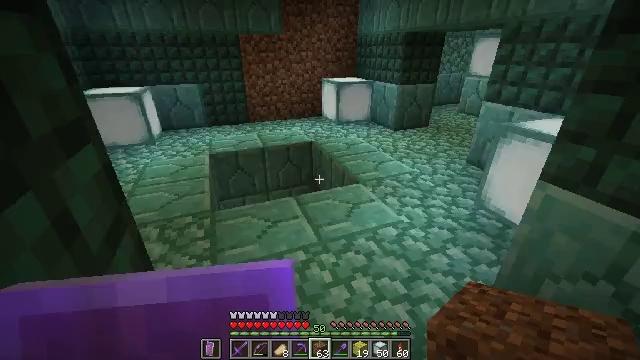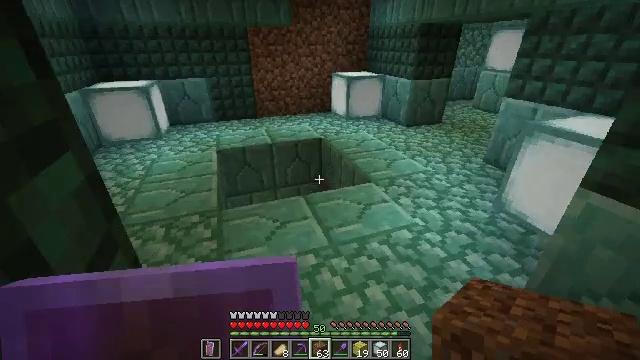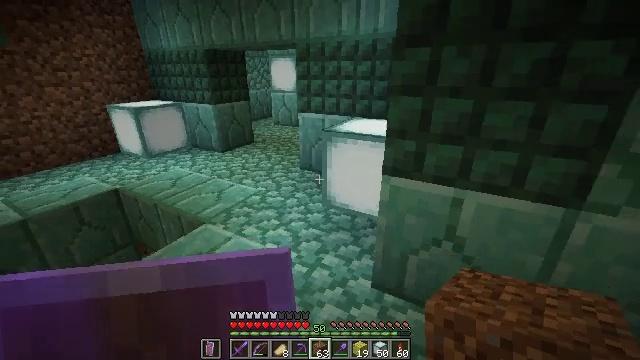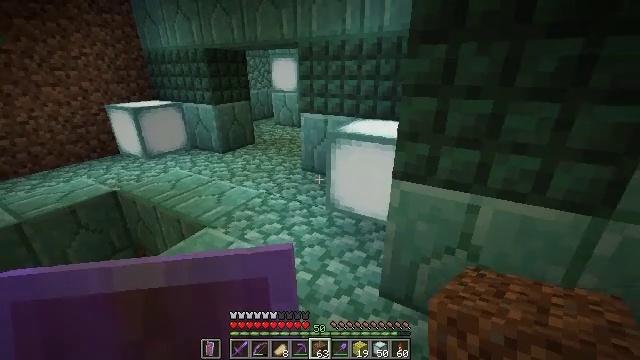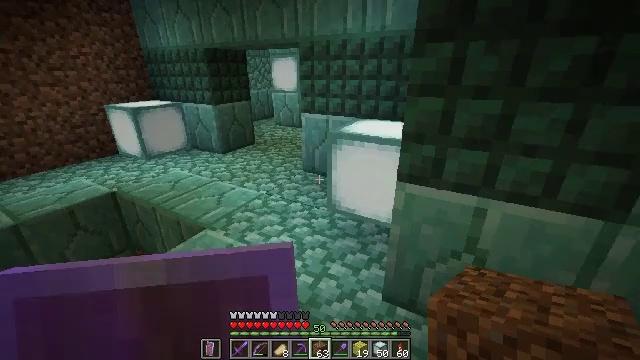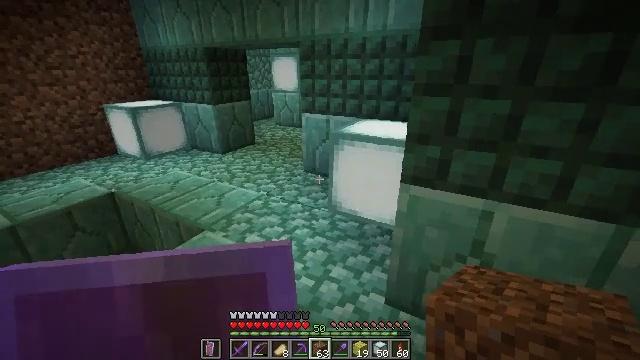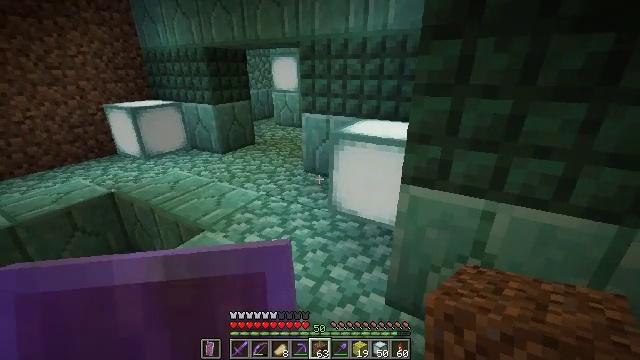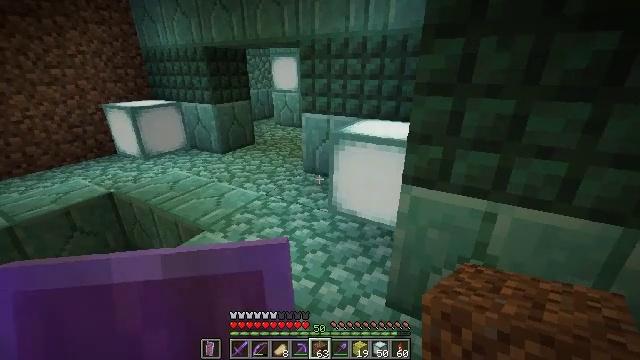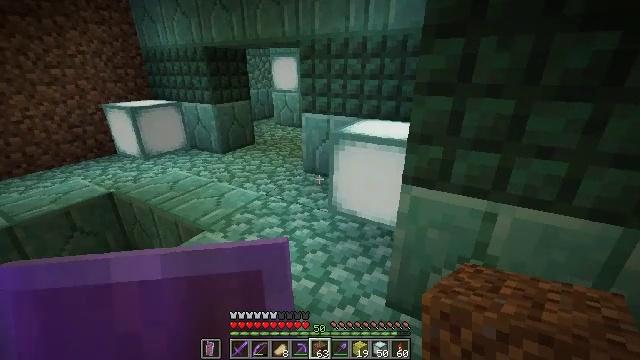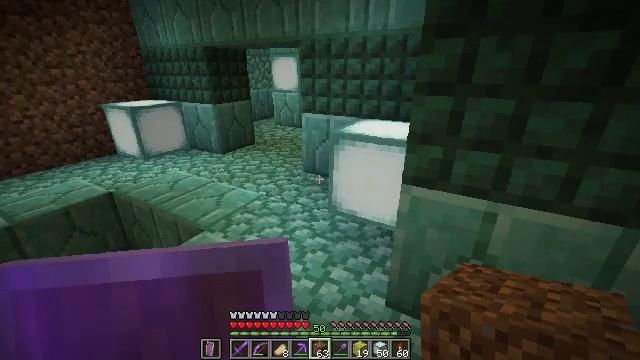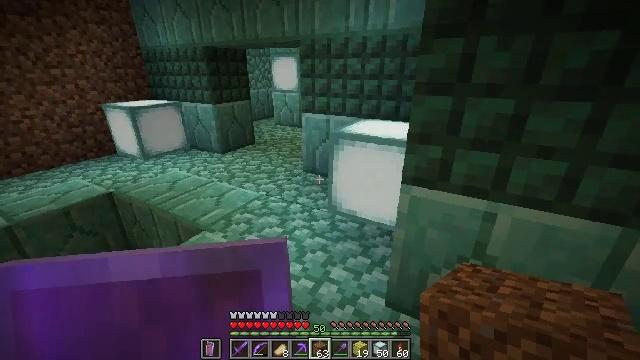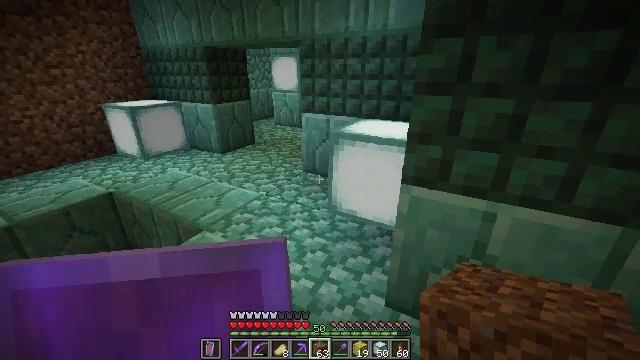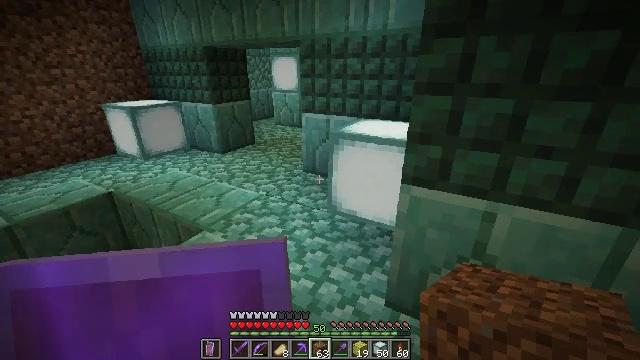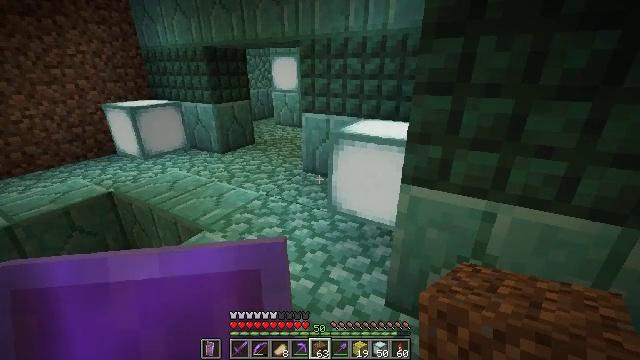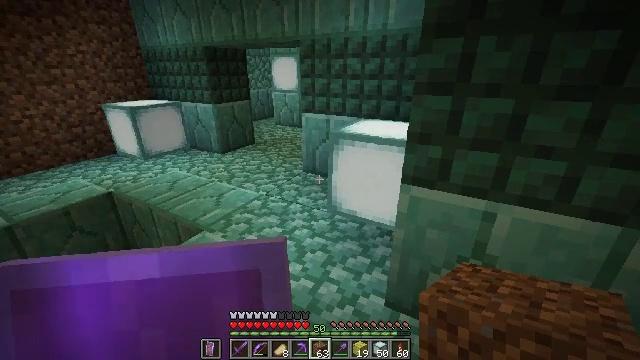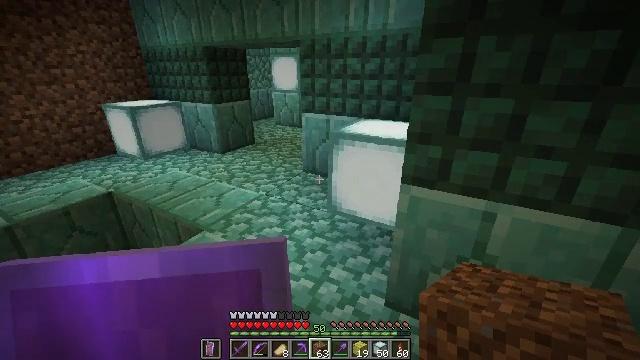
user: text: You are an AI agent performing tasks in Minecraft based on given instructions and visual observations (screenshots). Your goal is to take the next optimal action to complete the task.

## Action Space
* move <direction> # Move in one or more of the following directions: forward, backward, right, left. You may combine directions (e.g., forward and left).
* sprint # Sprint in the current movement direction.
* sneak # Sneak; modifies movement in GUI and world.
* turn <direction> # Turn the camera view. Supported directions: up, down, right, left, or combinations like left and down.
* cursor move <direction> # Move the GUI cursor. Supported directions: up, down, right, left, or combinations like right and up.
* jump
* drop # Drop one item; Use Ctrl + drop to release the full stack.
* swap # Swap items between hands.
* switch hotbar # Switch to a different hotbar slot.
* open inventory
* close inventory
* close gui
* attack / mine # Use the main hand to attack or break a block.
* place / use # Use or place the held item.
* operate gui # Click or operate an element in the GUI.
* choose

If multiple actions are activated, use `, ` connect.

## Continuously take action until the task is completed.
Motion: motion action
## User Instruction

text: craft item sponge
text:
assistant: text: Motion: move forward
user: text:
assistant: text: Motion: move forward, turn right and up
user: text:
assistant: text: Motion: no_op
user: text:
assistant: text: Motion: no_op
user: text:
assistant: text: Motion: no_op
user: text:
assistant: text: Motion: no_op
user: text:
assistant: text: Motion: no_op
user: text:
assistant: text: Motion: no_op
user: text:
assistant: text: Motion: no_op
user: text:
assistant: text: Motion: no_op
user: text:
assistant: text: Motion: no_op
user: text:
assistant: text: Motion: no_op
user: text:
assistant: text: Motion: no_op
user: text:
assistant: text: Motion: no_op
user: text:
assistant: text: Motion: no_op
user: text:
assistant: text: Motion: no_op
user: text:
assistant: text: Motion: no_op
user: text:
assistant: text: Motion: no_op
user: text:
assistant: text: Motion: no_op
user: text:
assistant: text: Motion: no_op
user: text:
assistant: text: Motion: no_op
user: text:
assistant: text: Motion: no_op
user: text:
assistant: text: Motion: no_op
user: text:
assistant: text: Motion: no_op
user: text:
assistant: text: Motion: no_op
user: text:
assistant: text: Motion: no_op
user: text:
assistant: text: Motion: no_op
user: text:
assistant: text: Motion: no_op
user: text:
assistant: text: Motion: no_op
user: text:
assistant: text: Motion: no_op